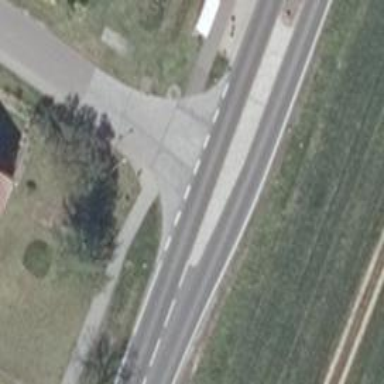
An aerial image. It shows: Secondary road with asphalt surface.